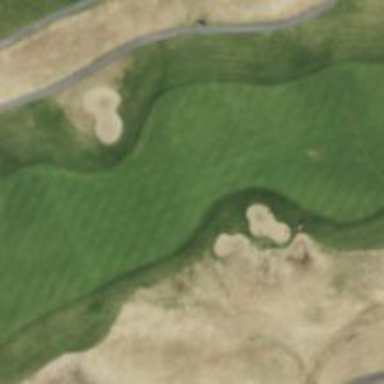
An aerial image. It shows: View of golf hole.